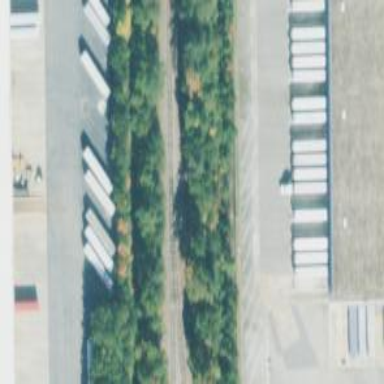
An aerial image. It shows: Railway spur junction.